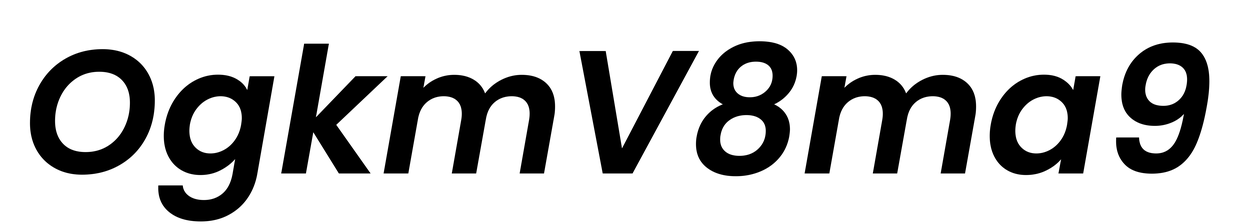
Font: Poppins-SemiBoldItalic